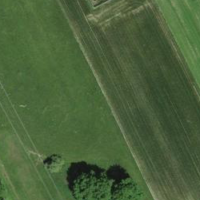
EUNIS habitat code: 25
Species observed at this site:
Lonicera acuminata